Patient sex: F
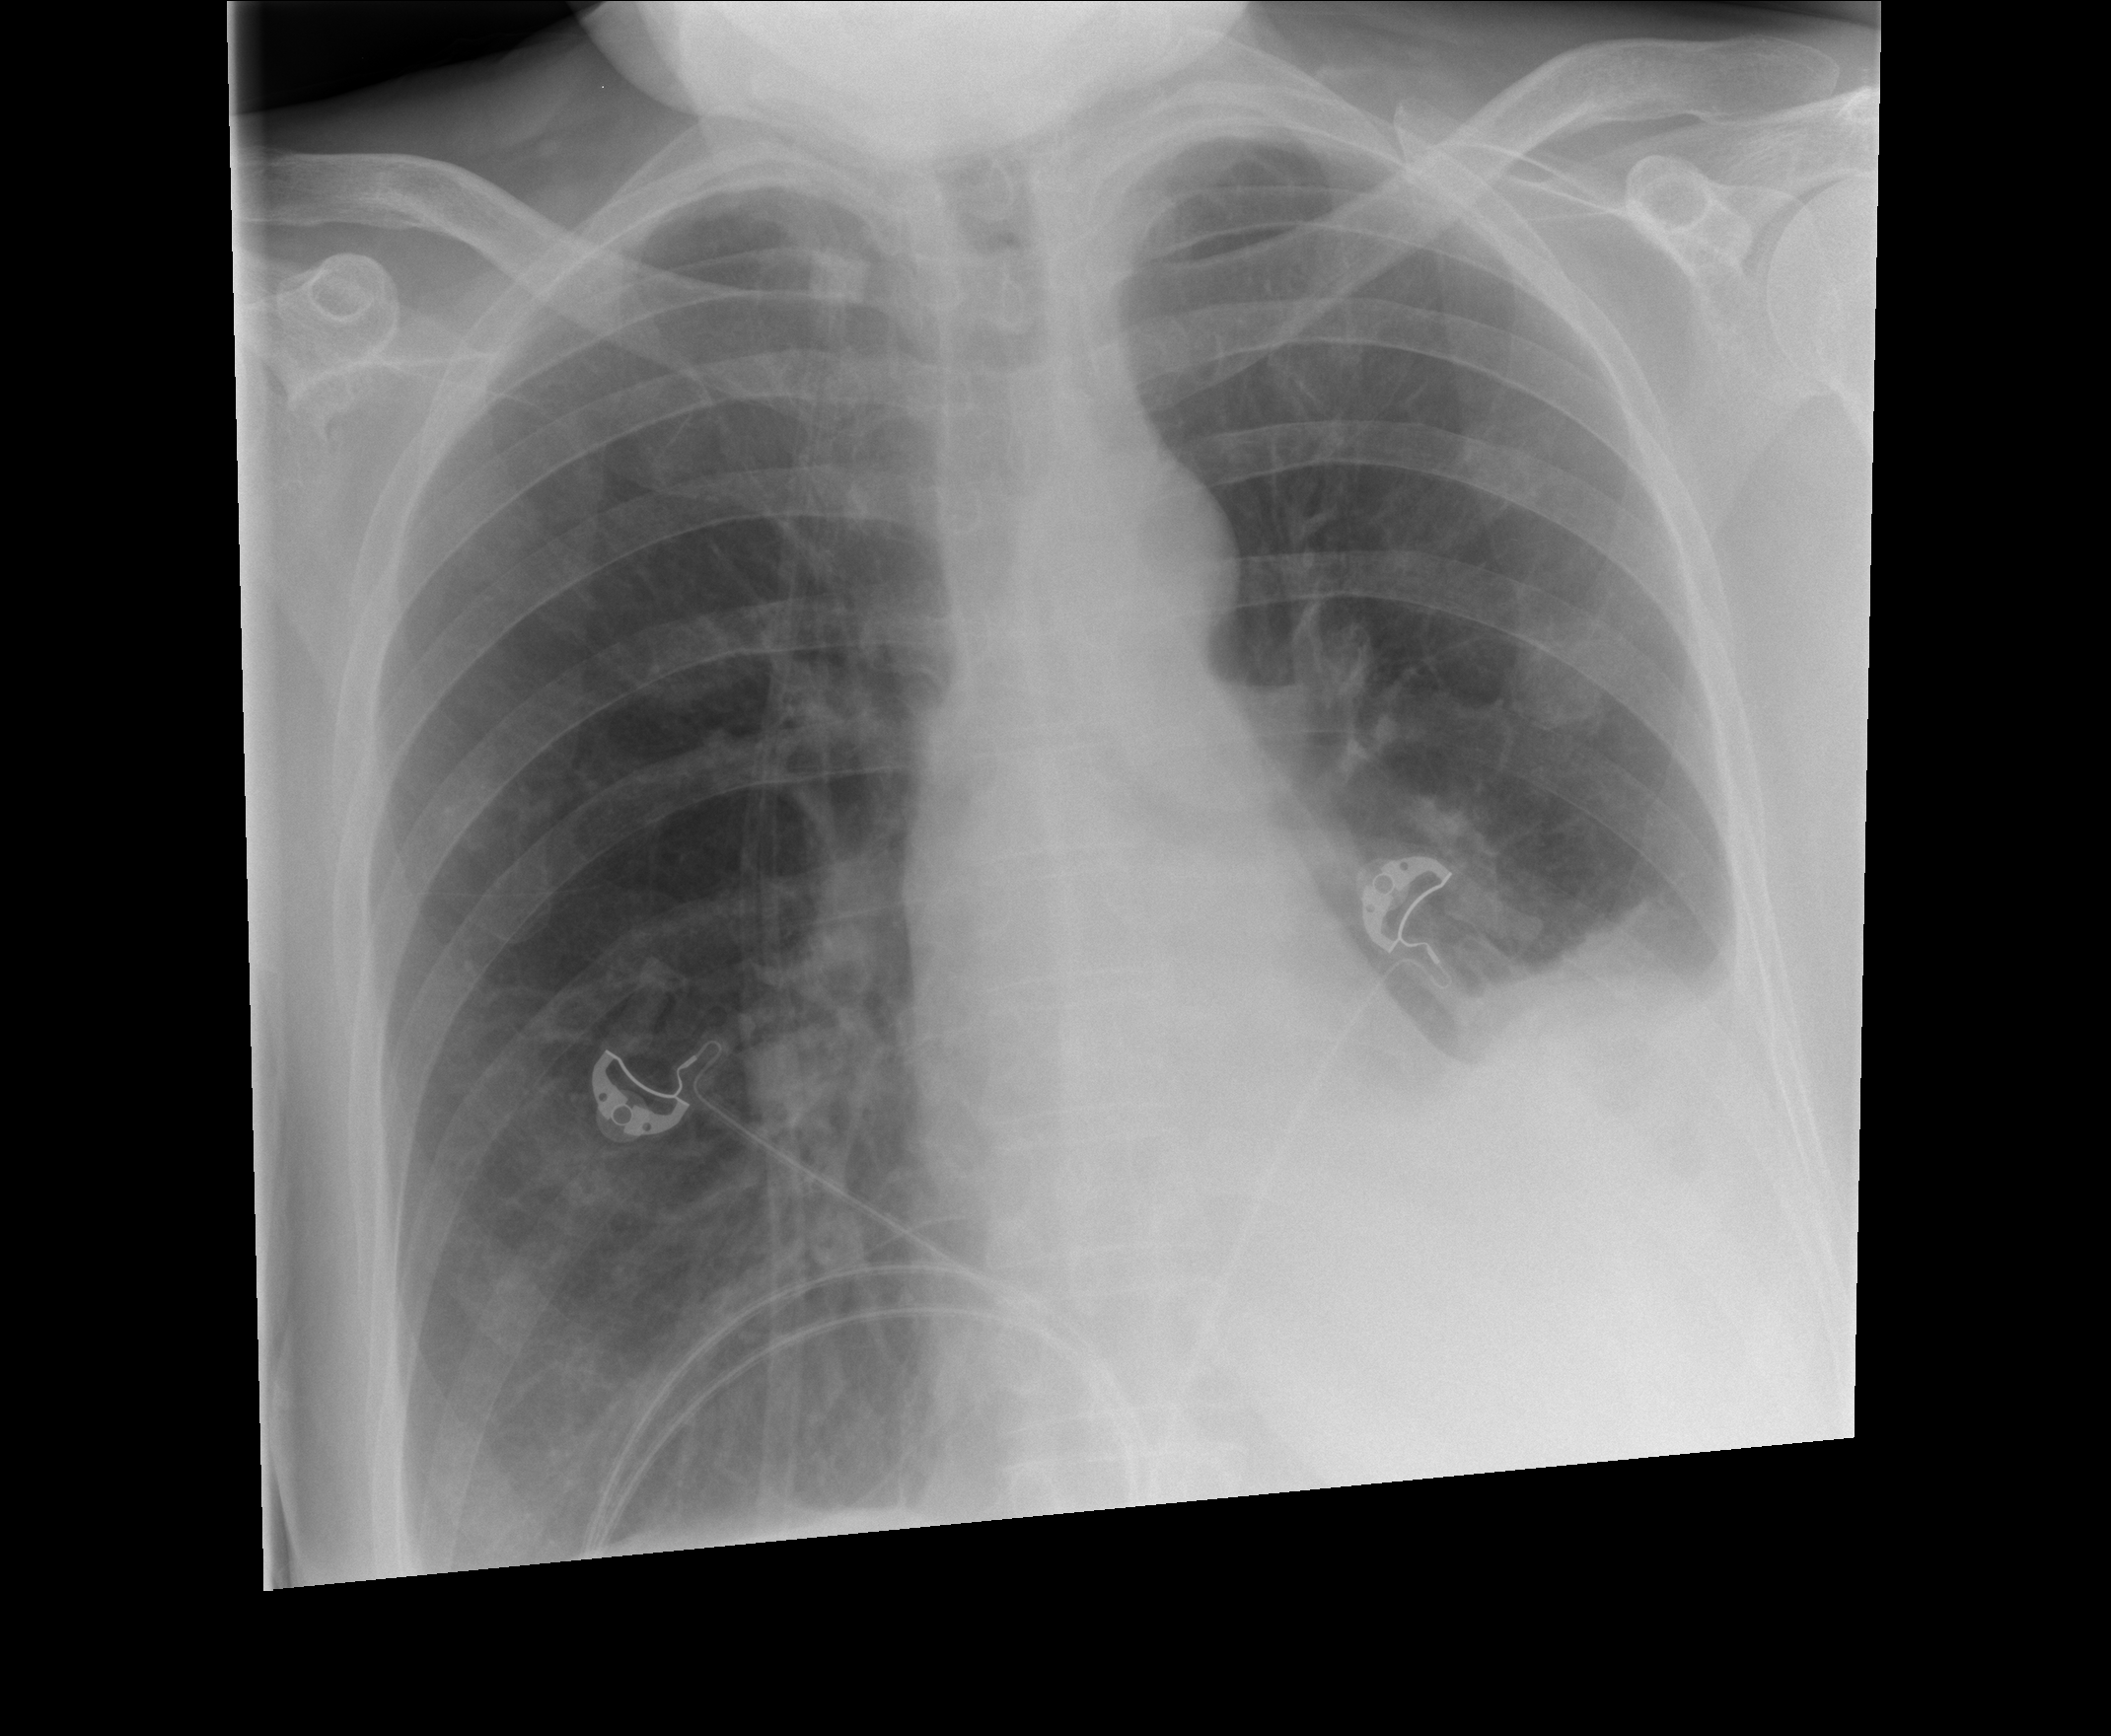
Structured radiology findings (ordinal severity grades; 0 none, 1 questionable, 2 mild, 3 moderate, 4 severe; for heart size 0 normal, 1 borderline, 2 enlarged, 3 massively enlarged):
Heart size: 0
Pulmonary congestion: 0
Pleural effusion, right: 0
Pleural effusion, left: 3
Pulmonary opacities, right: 0
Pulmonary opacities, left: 0
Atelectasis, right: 0
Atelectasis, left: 3